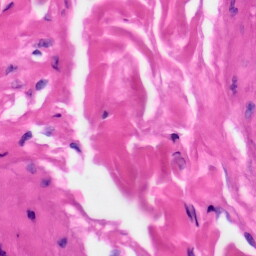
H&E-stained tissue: Skin